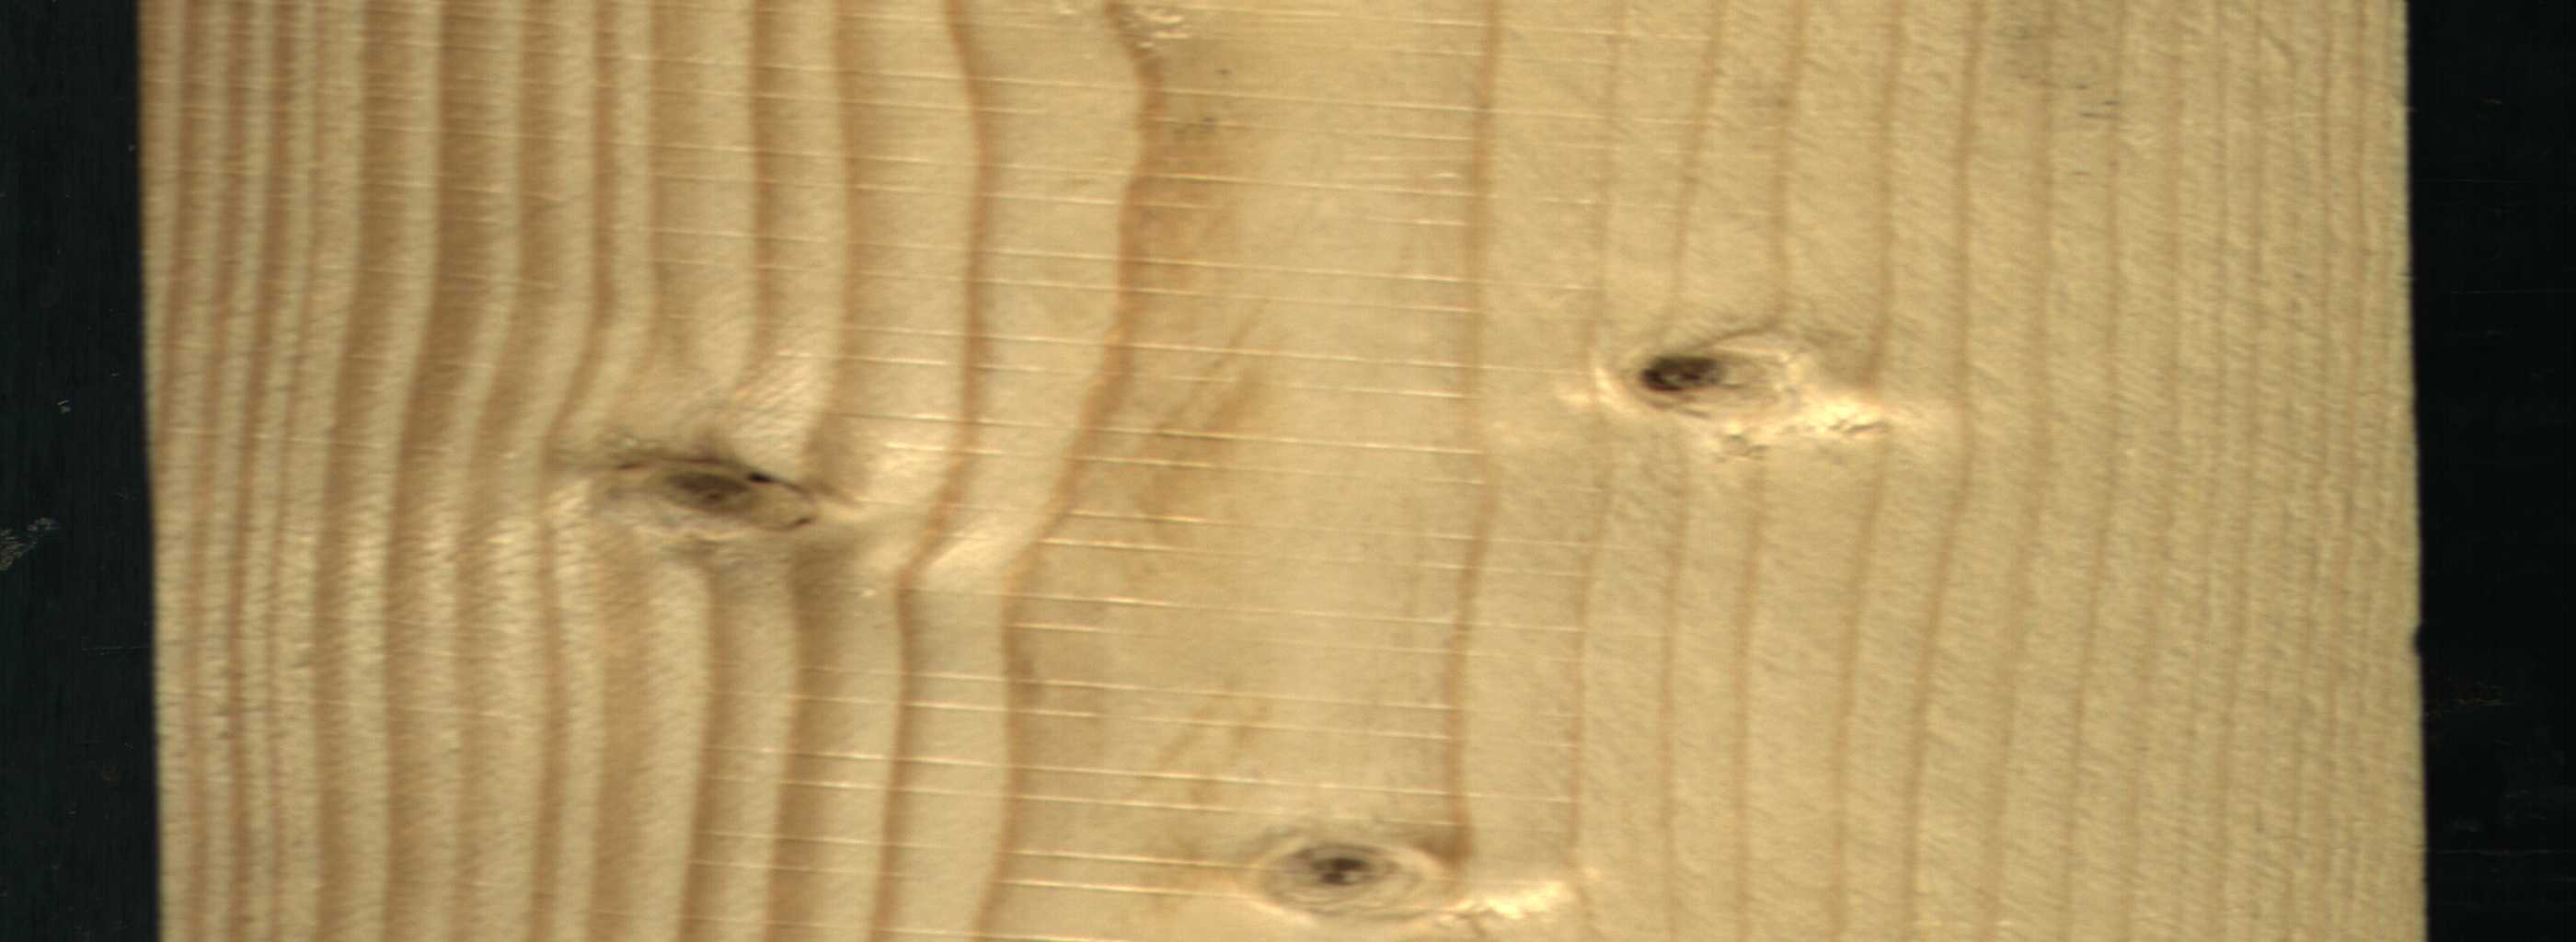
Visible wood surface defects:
Dead_Knot
Dead_Knot
Live_Knot